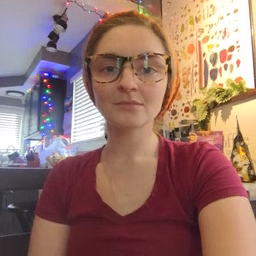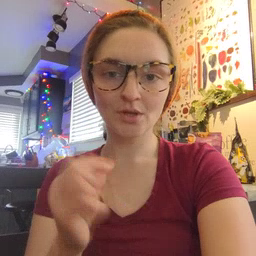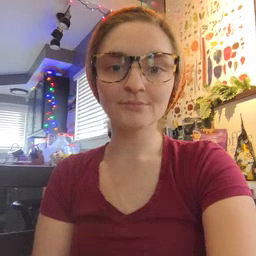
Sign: dog